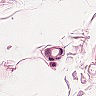
Metastatic tissue present: no